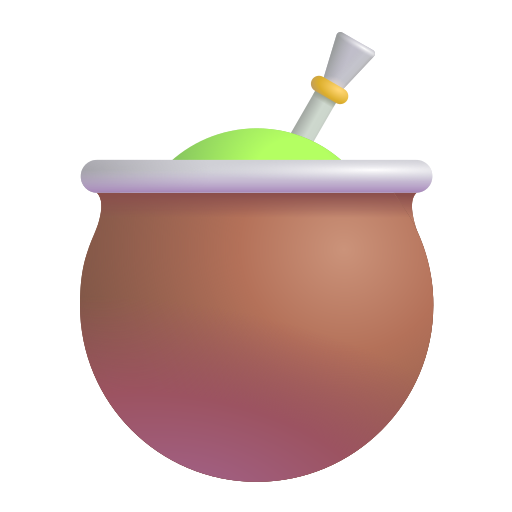
mate color